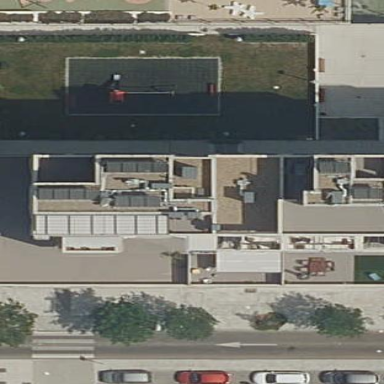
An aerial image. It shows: Residential building.